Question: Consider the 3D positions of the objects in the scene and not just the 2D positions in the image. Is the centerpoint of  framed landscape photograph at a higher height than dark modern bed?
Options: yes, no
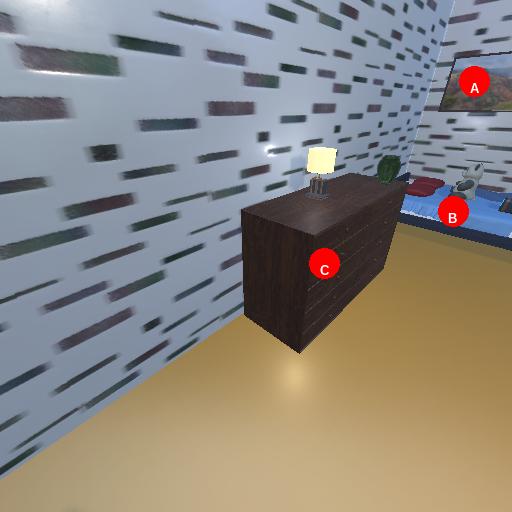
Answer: yes